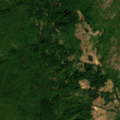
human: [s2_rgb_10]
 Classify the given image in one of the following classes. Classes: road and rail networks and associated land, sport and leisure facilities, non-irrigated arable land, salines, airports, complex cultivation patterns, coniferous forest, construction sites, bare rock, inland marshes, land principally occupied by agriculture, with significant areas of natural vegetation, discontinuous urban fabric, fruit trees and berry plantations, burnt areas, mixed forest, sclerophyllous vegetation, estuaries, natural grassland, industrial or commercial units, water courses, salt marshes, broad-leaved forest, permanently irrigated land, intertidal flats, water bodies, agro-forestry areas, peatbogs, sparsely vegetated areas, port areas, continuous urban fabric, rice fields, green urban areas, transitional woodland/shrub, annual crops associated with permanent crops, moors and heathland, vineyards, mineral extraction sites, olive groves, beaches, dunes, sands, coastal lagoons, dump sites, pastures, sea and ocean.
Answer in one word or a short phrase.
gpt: land principally occupied by agriculture, with significant areas of natural vegetation, broad-leaved forest, transitional woodland/shrub